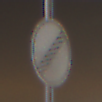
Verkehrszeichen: EndeSaemtlicherBegrenzungen
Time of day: Night
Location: Outdoor (Urban)
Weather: PartlyCloudy
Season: NotSpecified
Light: Artificial